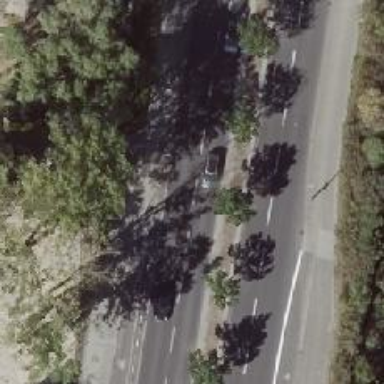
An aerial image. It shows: Embankment with asphalt surface along primary highway.